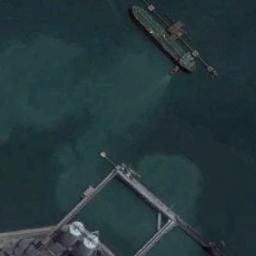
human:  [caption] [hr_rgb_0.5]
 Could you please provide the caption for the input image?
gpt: There is a ship in the blue water on the shore .

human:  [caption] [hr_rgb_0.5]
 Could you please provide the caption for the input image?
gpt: A green tanker docked at the pier .

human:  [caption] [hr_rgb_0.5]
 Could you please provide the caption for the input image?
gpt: The ship is in deep blue water and a dock is next to the ship .

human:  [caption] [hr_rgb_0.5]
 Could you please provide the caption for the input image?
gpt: A ship is next to many buildings .

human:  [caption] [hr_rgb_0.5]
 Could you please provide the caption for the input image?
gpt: The ship is surrounded by green water near the harbor .